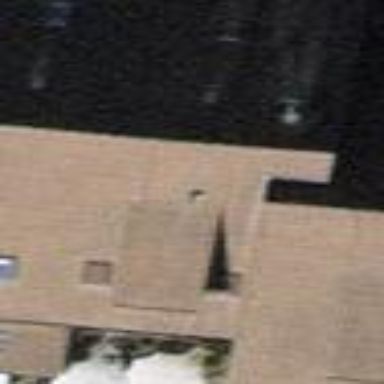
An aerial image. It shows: Terrace building.